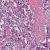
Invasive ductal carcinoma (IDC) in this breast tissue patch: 1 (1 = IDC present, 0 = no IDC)